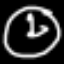
Label: clock